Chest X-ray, PA view. Patient: 17 years old, sex F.
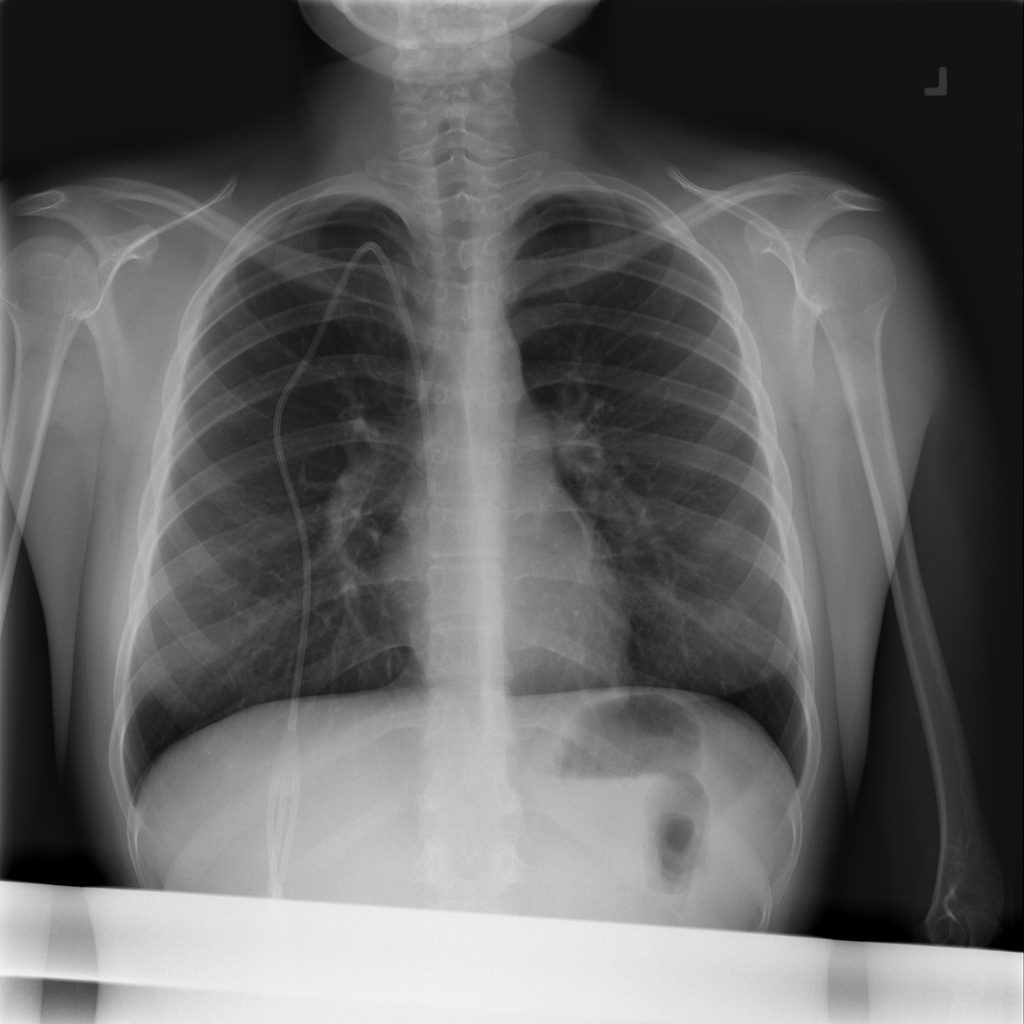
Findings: No Finding